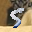
Label: 5